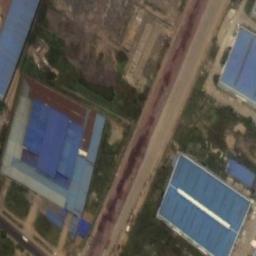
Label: industrial_area